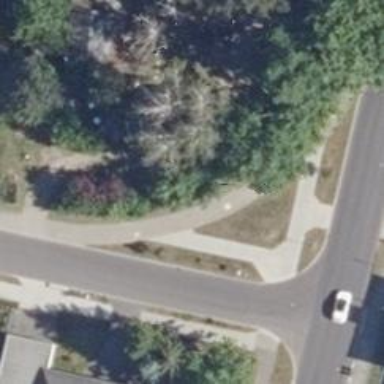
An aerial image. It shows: Sidewalk along the footway.